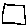
Label: square